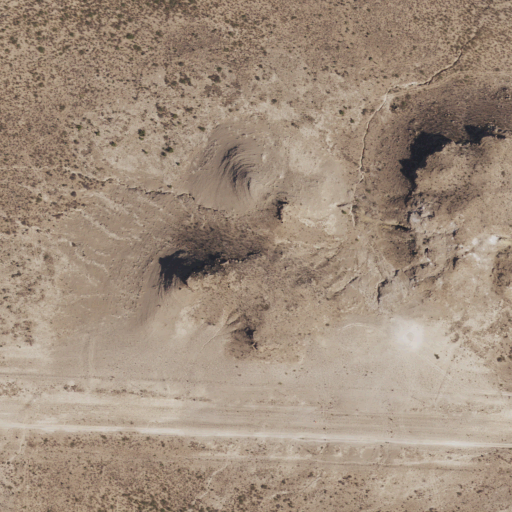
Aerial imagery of mountain in Texas named Sulfur Mine Hill containing shrub and grassland